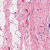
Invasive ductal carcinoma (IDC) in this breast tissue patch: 0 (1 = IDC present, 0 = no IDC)